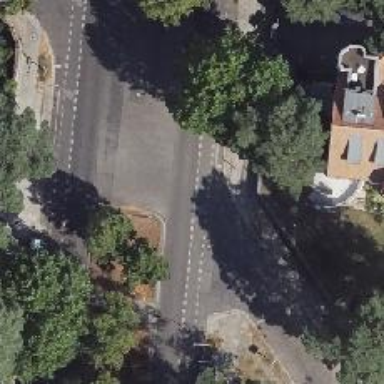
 with half of the vehicles parked on the curb."